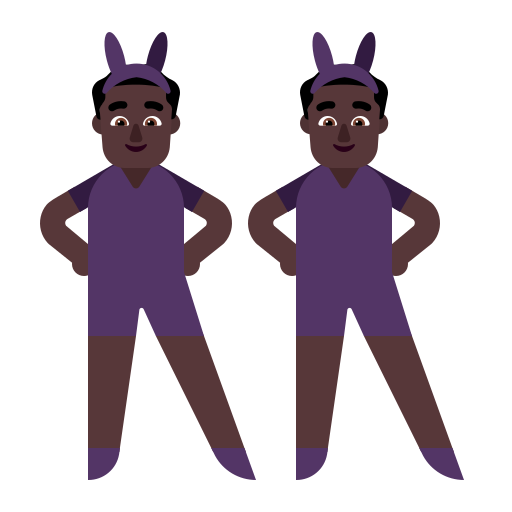
man with bunny ears flat dark